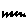
Label: zigzag